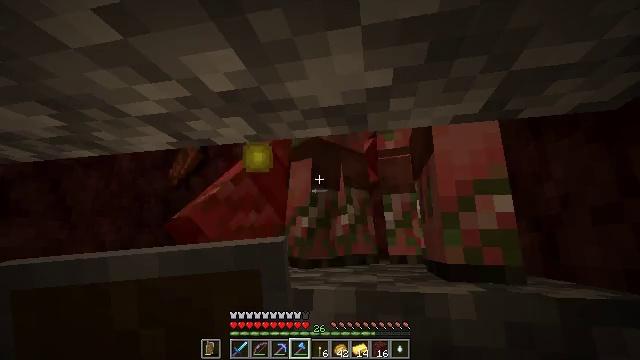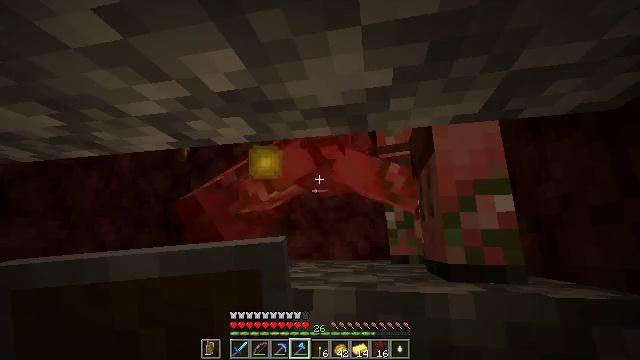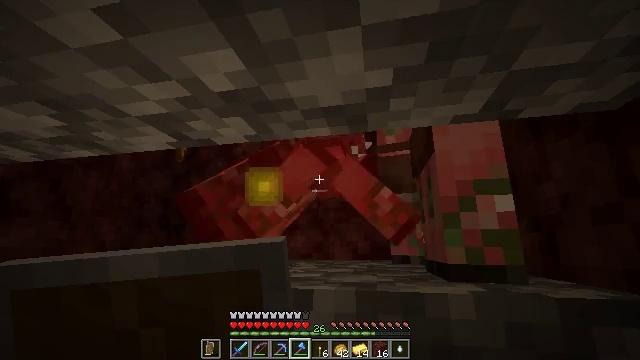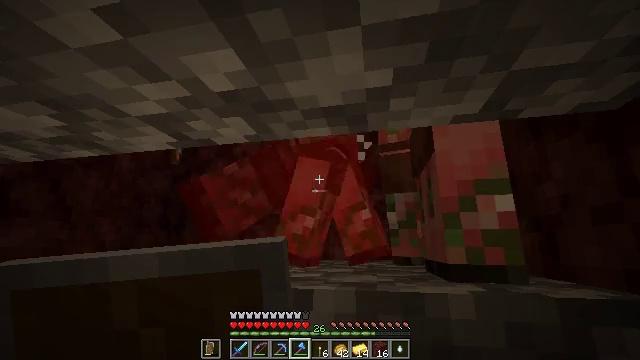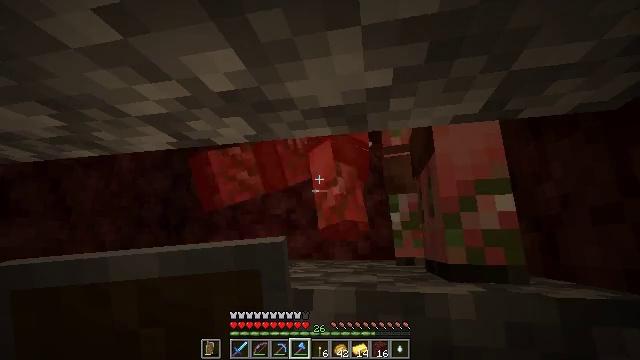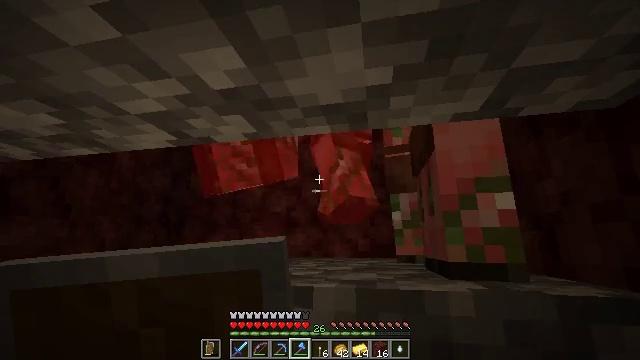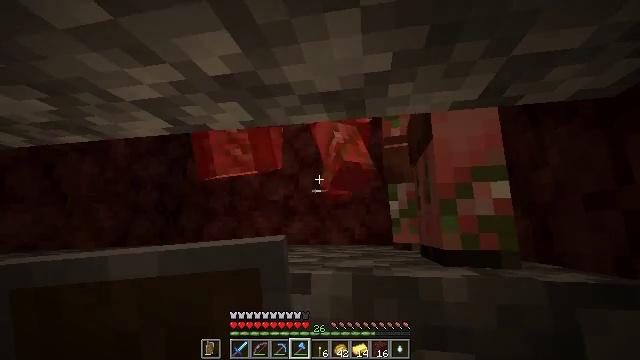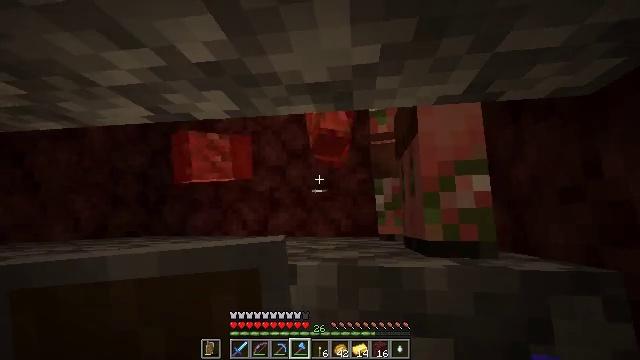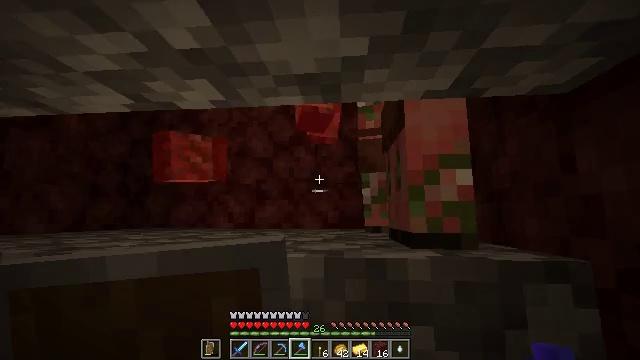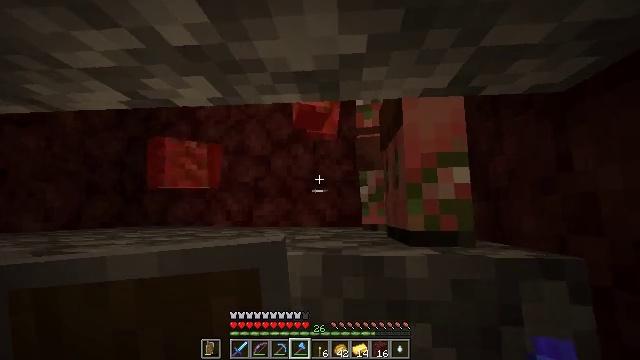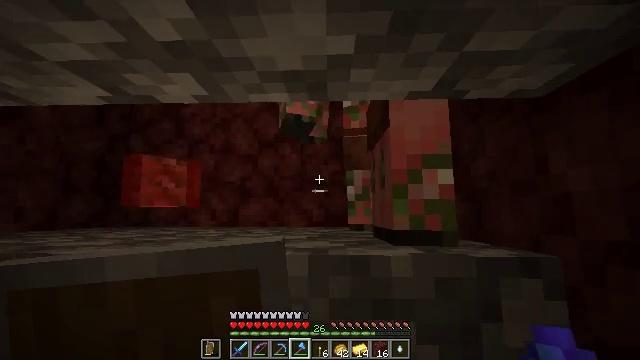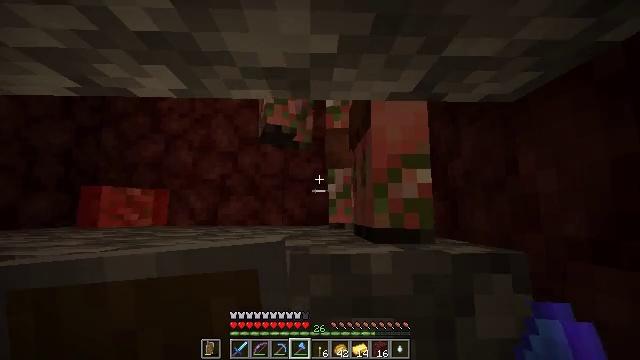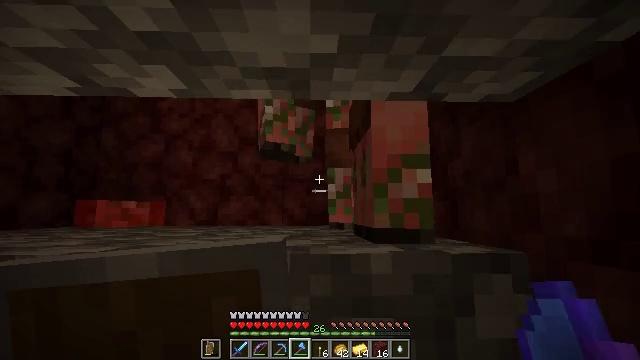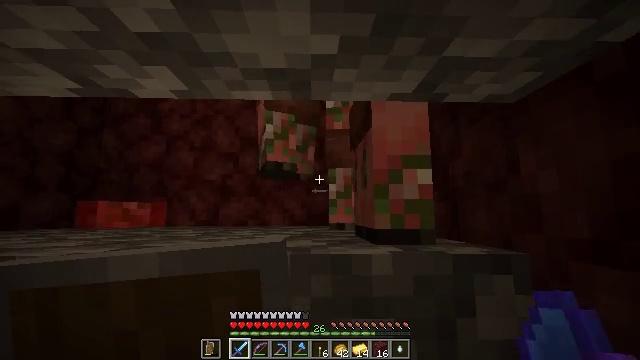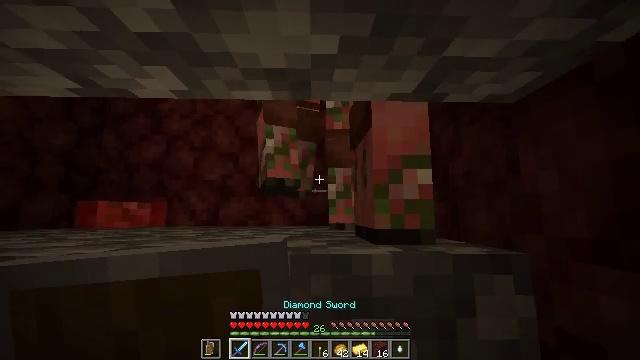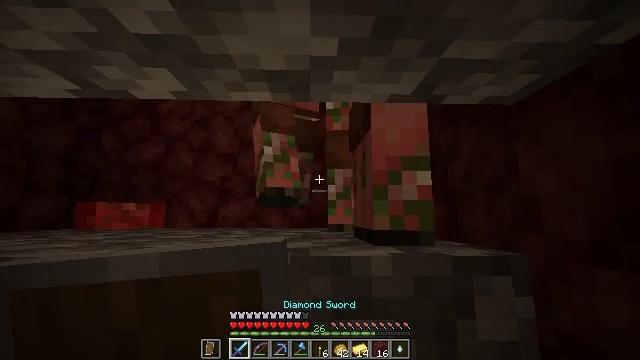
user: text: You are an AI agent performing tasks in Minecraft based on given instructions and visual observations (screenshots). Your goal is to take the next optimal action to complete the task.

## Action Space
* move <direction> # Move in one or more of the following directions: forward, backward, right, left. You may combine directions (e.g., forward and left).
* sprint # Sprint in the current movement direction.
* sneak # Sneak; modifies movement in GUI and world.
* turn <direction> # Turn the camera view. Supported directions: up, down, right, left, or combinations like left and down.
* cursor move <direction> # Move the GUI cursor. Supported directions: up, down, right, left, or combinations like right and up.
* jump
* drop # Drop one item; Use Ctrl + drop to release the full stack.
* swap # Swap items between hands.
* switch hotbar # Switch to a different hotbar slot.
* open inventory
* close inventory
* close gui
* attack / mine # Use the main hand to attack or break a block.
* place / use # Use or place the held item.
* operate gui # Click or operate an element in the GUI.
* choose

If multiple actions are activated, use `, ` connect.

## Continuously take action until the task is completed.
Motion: motion action
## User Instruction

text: Combat the zombified piglin.
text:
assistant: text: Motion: no_op
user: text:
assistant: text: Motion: no_op
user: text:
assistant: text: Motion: no_op
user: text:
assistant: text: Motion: no_op
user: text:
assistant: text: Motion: no_op
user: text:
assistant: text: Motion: turn down
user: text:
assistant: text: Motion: turn right and down
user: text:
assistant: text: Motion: turn right and down
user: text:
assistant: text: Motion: no_op
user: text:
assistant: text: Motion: turn right
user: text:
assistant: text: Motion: turn right
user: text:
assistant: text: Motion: no_op
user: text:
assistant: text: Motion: switch to hotbar 1
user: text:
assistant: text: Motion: switch to hotbar 1
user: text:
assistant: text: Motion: switch to hotbar 1
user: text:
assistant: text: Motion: turn right and up
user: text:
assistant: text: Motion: no_op
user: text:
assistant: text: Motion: no_op
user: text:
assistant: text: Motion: no_op
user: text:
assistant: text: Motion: turn right and up
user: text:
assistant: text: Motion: no_op
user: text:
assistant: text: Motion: no_op
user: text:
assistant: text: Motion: no_op
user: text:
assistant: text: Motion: no_op
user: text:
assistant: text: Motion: turn left
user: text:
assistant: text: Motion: turn left and down
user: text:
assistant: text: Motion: turn down
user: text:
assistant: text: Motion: turn right and up
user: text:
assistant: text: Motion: turn up
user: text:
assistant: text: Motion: no_op